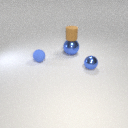
small blue metal sphere to the right of small blue rubber sphere